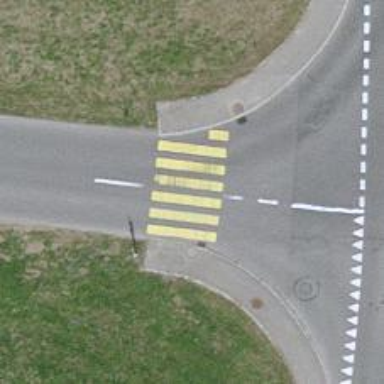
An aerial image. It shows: Marked crossing on the road.